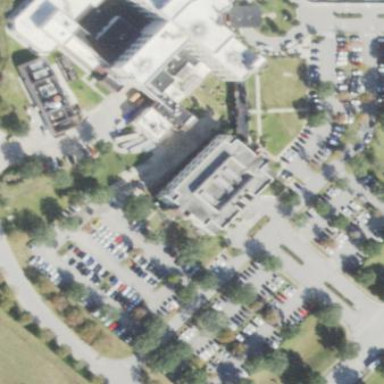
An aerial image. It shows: Office building.